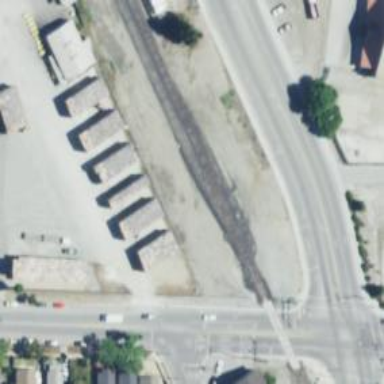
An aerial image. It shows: Railway siding for service.